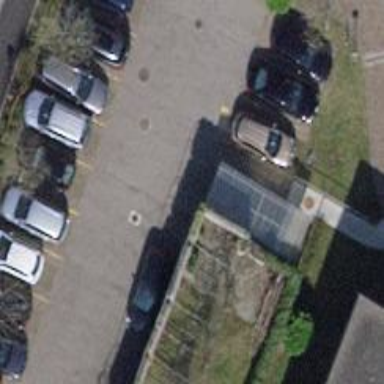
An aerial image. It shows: Bicycle parking facility.